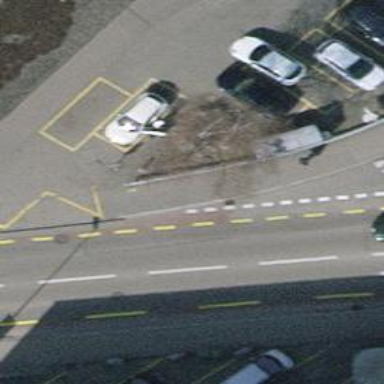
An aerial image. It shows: Bicycle parking area with wall loops for securing bicycles. The surface is asphalt.